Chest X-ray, PA view. Patient: 35 years old, sex F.
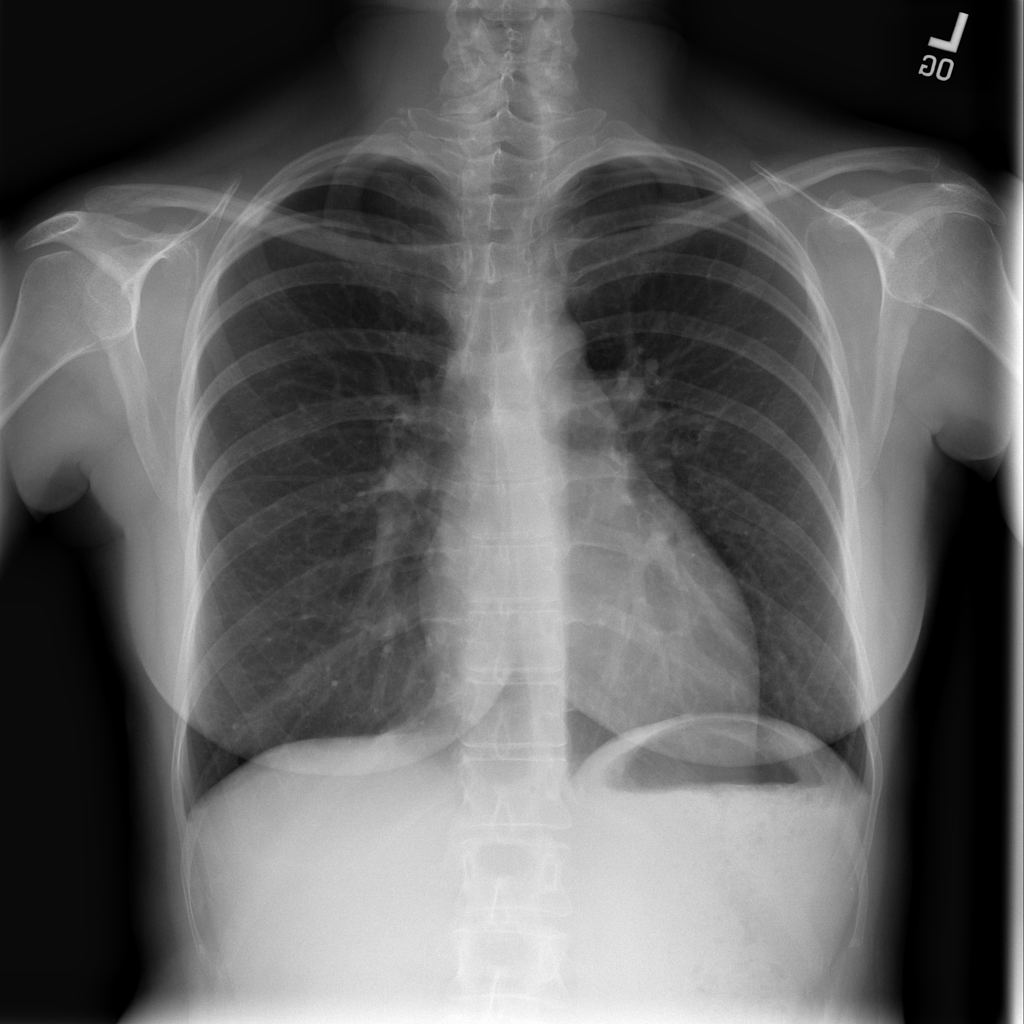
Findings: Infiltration